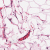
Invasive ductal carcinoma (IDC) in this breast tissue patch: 0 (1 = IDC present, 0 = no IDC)